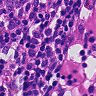
Metastatic tissue present: no